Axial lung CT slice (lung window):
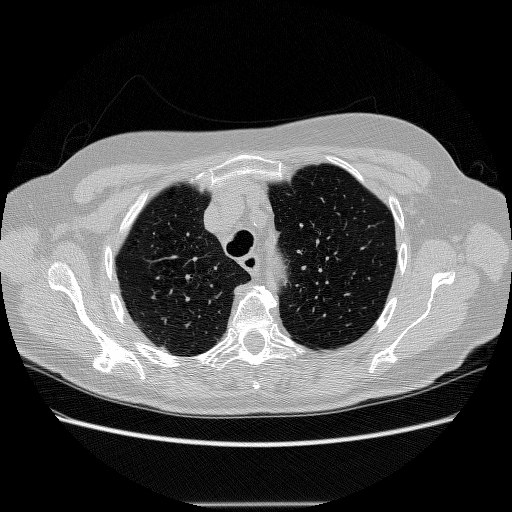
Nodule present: no